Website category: restaurant
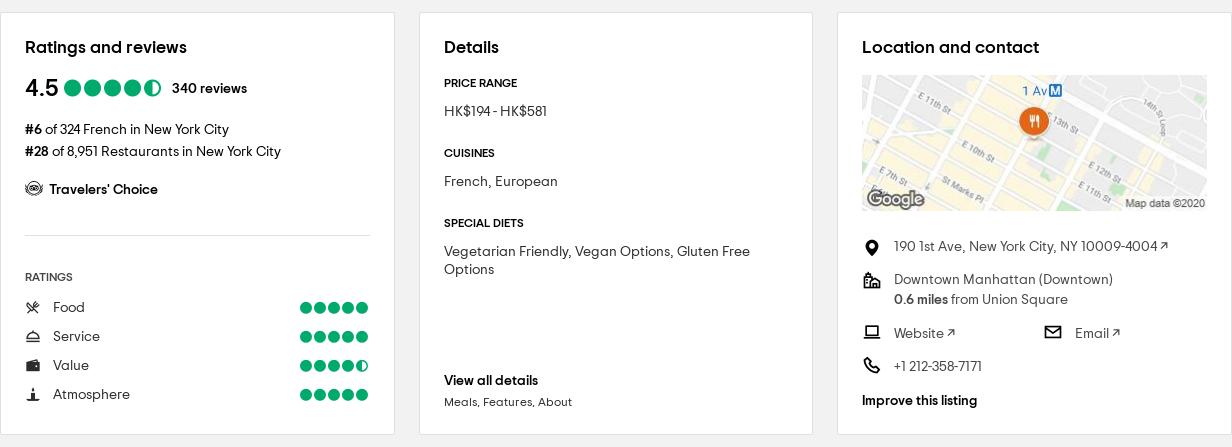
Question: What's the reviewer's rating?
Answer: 4.5

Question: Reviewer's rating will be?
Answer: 4.5

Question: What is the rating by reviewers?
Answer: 4.5

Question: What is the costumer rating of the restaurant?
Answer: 4.5

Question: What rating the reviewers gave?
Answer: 4.5

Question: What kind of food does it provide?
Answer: French, European

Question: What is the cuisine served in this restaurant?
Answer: French, European

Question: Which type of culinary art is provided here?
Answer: French, European

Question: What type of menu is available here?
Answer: French, European

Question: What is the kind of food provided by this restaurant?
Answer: French, European

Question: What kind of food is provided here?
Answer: French, European

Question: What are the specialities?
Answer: French, European

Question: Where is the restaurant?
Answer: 190 1st Ave, New York City, NY 10009-4004

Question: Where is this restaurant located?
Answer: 190 1st Ave, New York City, NY 10009-4004

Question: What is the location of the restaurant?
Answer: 190 1st Ave, New York City, NY 10009-4004

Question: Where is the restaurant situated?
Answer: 190 1st Ave, New York City, NY 10009-4004

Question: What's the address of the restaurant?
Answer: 190 1st Ave, New York City, NY 10009-4004

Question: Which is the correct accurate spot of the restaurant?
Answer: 190 1st Ave, New York City, NY 10009-4004

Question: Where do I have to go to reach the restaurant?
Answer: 190 1st Ave, New York City, NY 10009-4004

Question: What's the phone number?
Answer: +1 212-358-7171

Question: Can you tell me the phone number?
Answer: +1 212-358-7171

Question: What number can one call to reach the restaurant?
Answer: +1 212-358-7171

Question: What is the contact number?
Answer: +1 212-358-7171

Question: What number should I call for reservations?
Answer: +1 212-358-7171

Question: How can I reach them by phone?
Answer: +1 212-358-7171